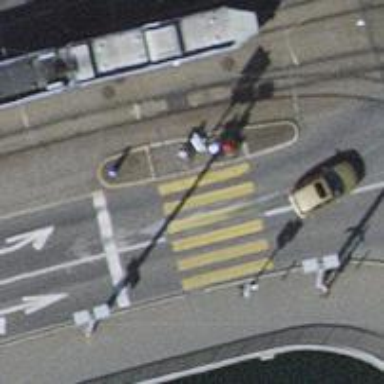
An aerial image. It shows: Kerb serving as barrier.